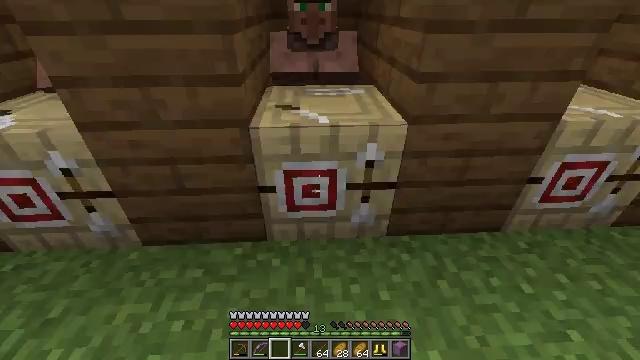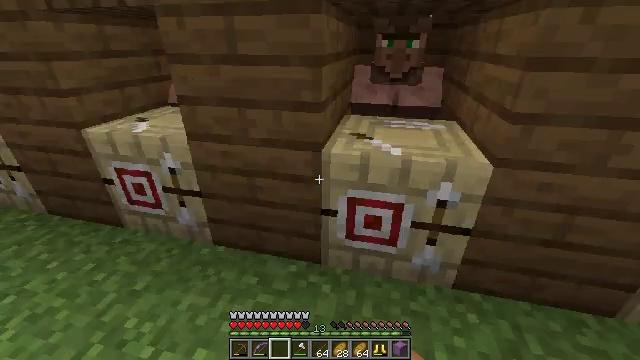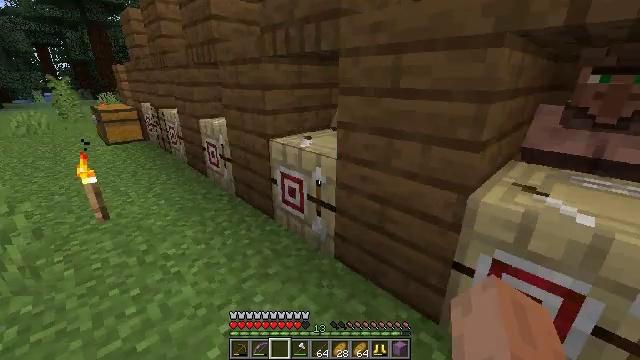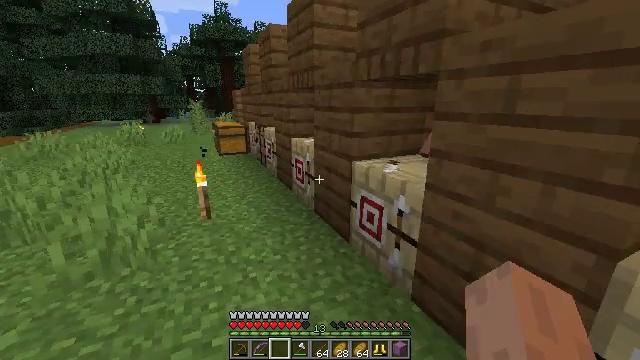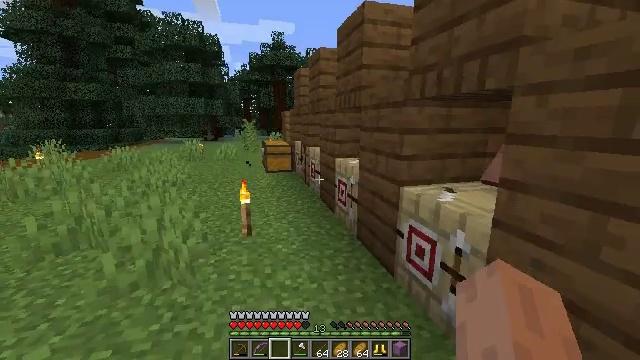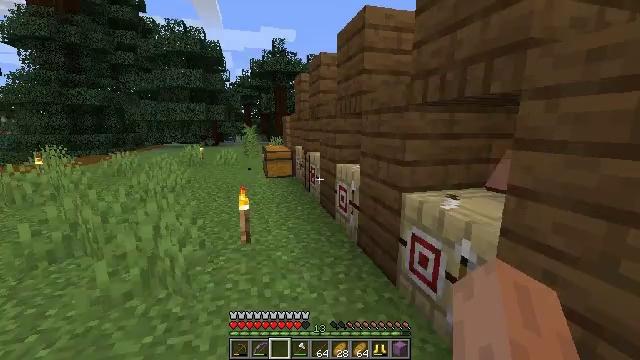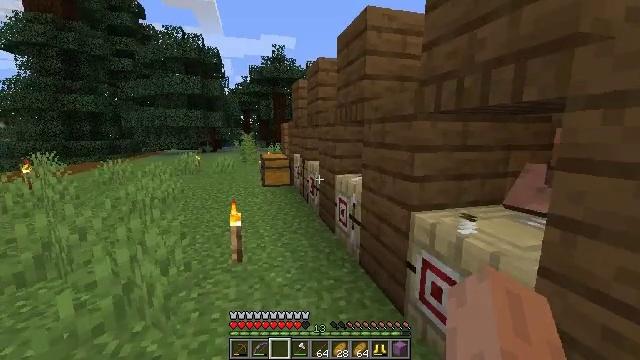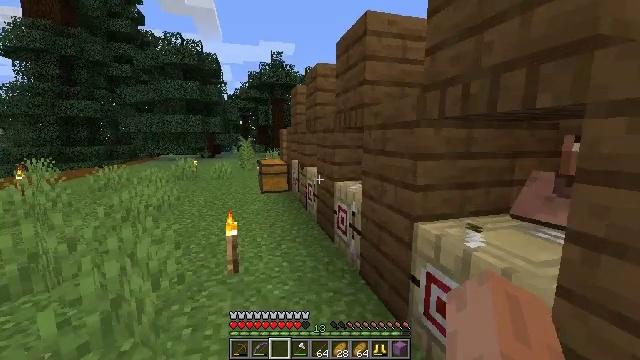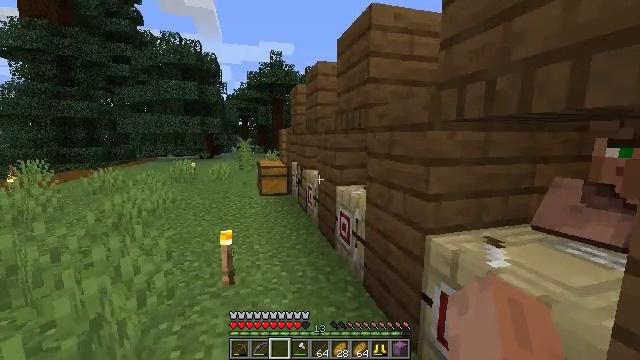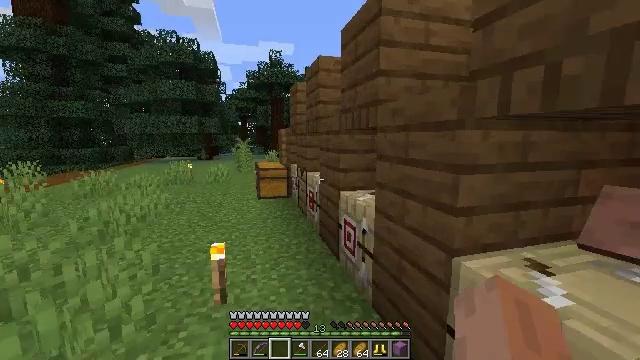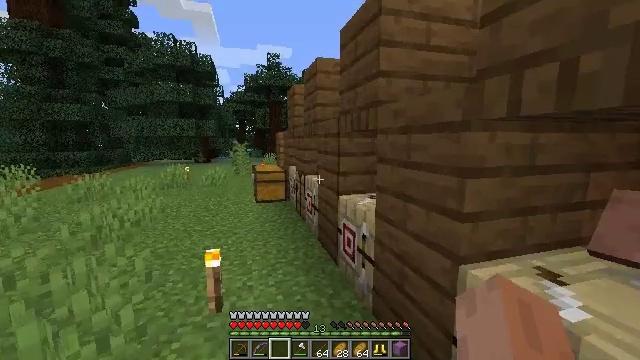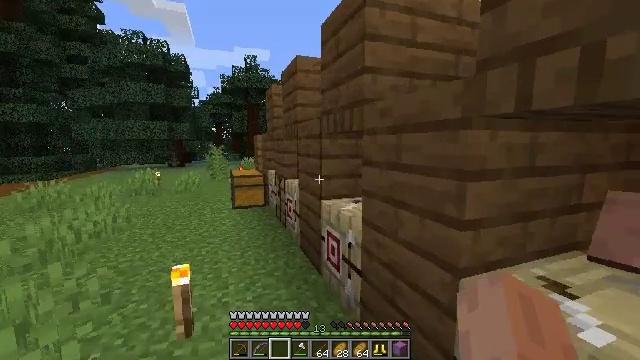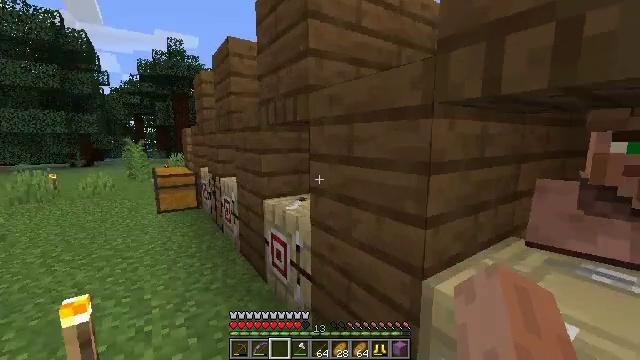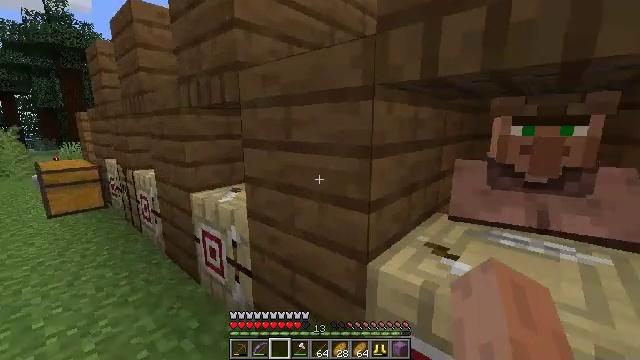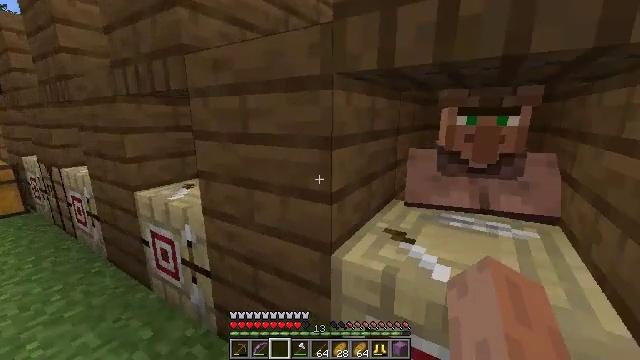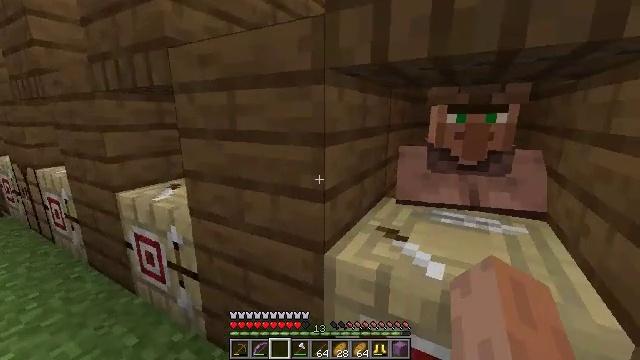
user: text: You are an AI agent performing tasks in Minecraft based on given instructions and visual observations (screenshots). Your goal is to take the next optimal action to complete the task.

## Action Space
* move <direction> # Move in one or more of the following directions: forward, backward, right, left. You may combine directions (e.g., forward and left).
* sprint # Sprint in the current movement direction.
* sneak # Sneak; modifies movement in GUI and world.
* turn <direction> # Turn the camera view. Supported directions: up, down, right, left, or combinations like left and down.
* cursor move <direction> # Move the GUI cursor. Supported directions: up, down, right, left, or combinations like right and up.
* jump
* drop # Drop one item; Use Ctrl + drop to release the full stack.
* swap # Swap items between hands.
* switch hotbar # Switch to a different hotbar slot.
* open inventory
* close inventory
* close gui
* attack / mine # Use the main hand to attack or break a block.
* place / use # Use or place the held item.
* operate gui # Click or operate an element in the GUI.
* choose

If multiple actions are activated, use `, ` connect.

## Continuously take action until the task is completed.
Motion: motion action
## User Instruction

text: Attack the fletching table to break it.
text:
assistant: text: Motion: turn left and up
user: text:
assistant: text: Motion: turn left and up
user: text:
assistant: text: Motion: move forward, turn left and up
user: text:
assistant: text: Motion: move forward, turn left and up
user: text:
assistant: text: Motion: move forward, turn up
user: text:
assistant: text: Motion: move forward, turn up
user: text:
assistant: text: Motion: move forward, turn up
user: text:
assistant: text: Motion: move forward
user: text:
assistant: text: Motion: move forward
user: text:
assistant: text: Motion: move forward
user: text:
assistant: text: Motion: move forward, turn right
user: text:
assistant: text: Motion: turn right and down
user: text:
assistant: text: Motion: turn right and down
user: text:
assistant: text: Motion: turn right and down
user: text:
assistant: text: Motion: turn right
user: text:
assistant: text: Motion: no_op
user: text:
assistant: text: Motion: turn right and down
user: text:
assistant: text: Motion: turn right and down
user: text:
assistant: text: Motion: turn right
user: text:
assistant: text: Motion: turn right
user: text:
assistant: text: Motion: no_op
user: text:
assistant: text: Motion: turn right, switch to hotbar 1
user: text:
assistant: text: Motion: turn right, switch to hotbar 1
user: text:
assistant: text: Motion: turn right and down
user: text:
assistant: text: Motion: switch to hotbar 3
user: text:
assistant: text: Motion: switch to hotbar 3
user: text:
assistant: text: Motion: switch to hotbar 3
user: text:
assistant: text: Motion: no_op
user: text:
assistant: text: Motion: turn right
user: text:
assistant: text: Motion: turn right, switch to hotbar 4